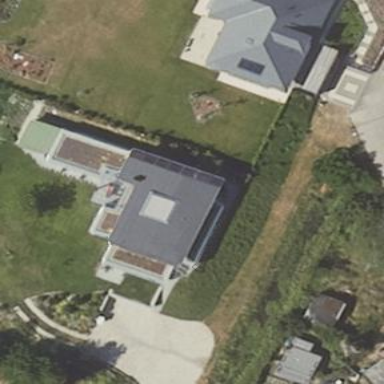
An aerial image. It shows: Simple and straightforward house.